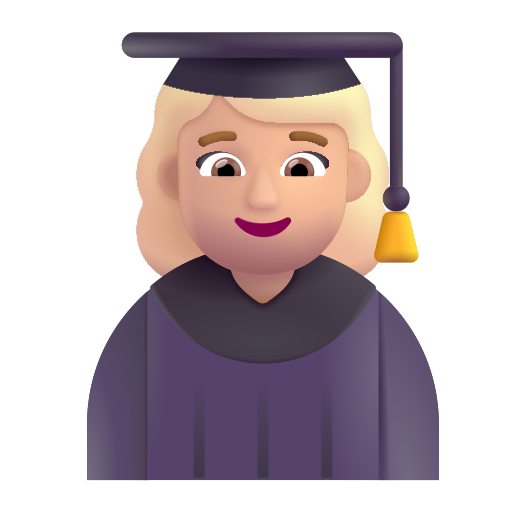
woman student color  light